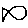
Label: fish